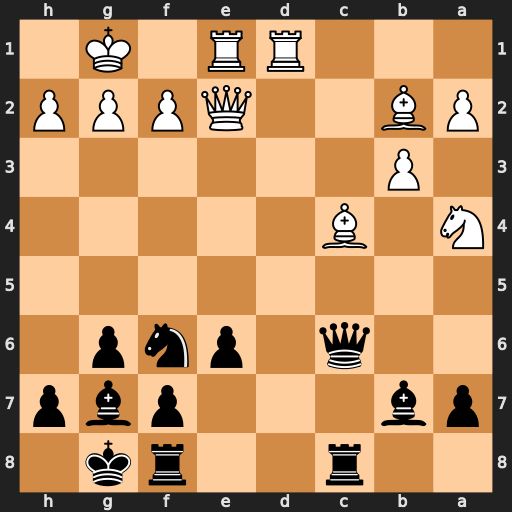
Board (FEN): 2r2rk1/pb3pbp/2q1pnp1/8/N1B5/1P6/PB2QPPP/3RR1K1
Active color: b
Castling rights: -
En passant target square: -
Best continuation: Qxg2#